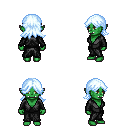
a pixel art fantasy rpg character, female body template, orc, green skin, gray robe, magenta pants, white cyan loose hair, four views (front, back, left, right), 2x2 character sprite sheet, small pixel art, hard edges, no anti-aliasing